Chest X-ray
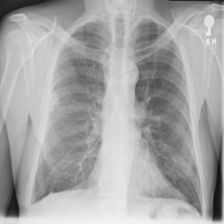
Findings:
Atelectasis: negative
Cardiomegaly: negative
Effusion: negative
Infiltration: negative
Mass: negative
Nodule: negative
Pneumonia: negative
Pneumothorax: negative
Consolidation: negative
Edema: negative
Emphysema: negative
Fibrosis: negative
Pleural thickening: negative
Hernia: negative